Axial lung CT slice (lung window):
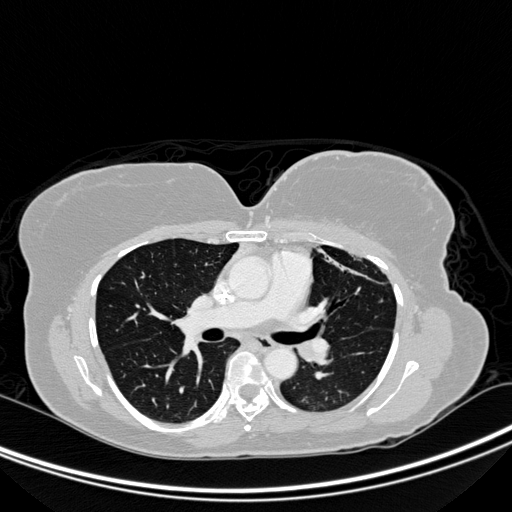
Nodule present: no